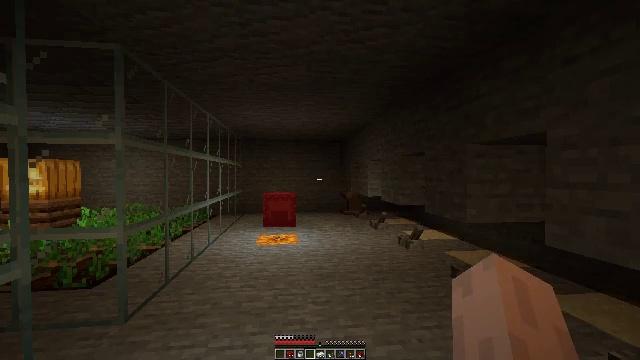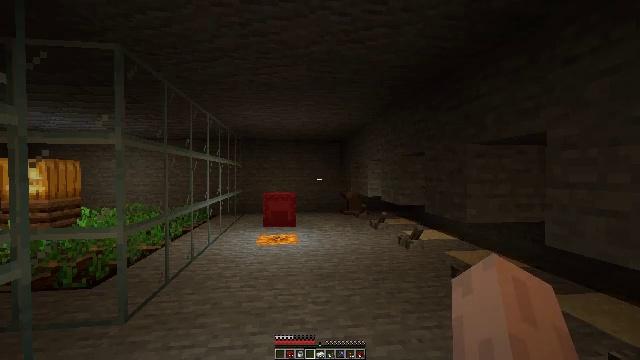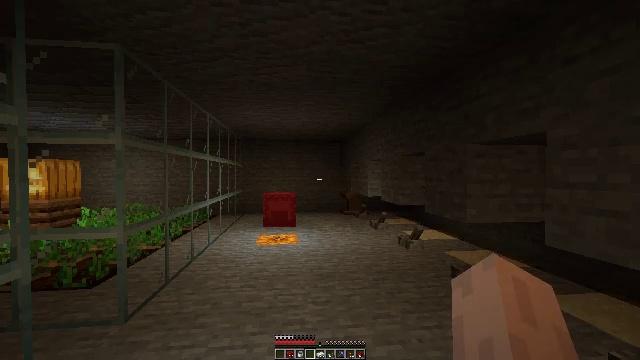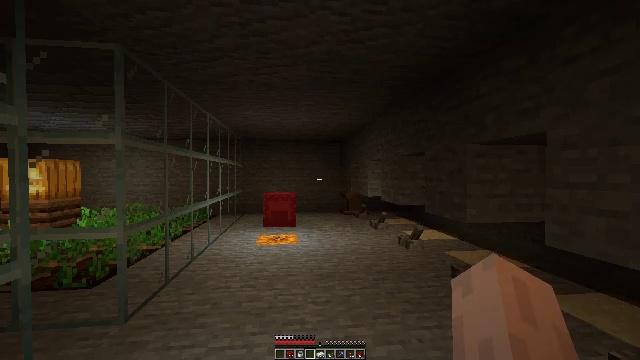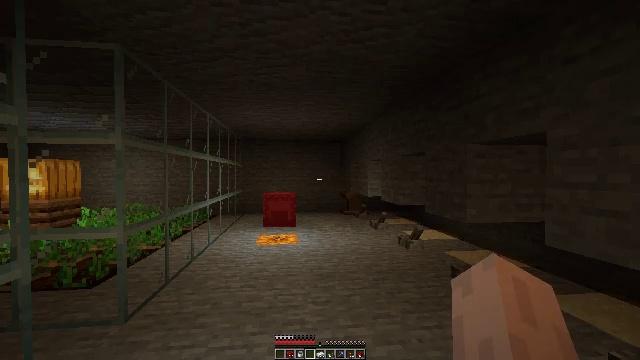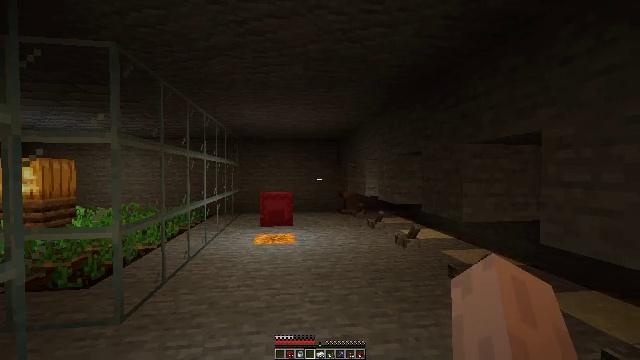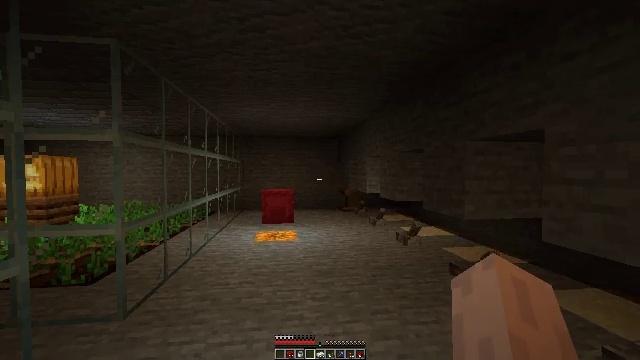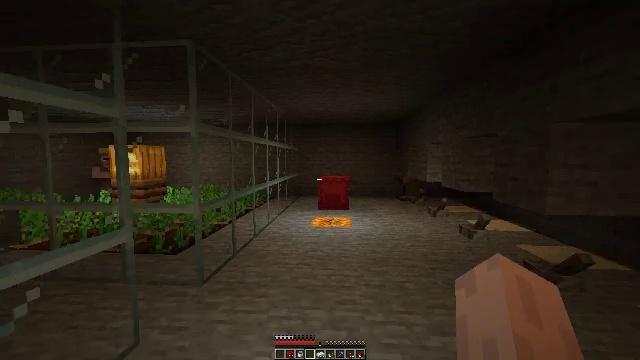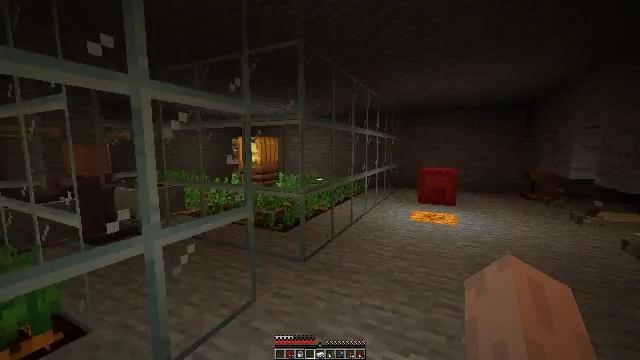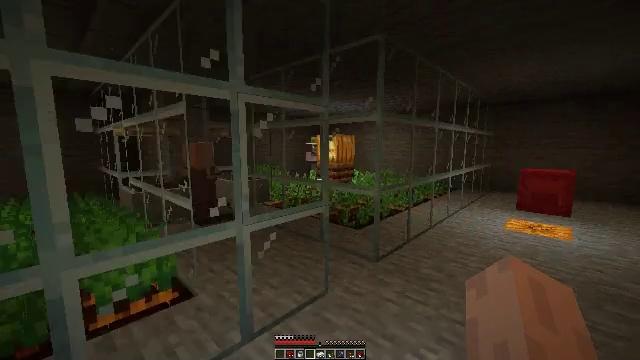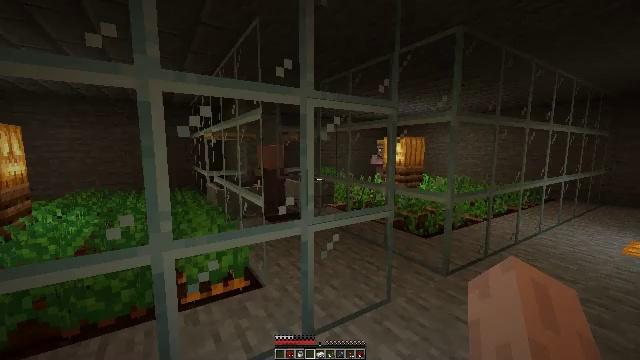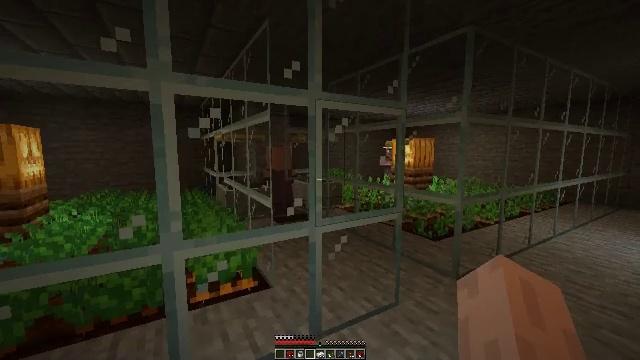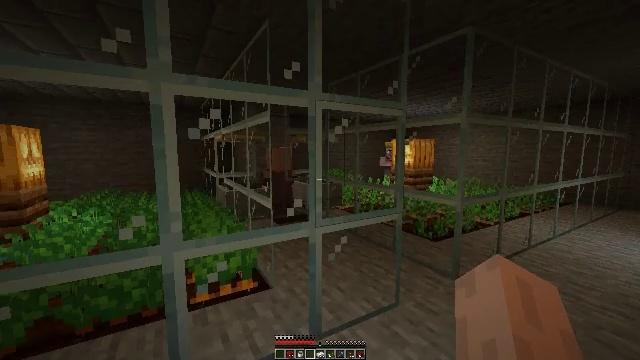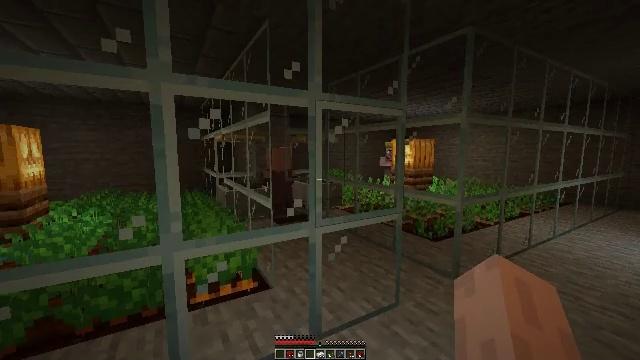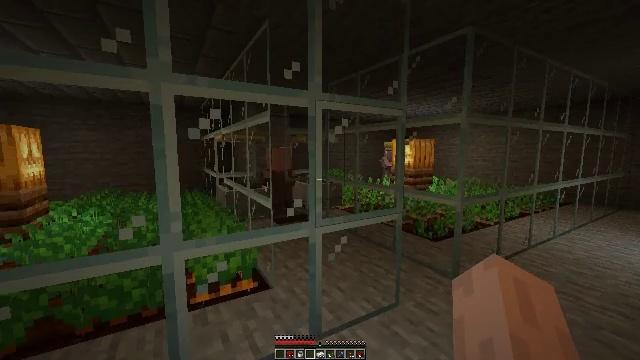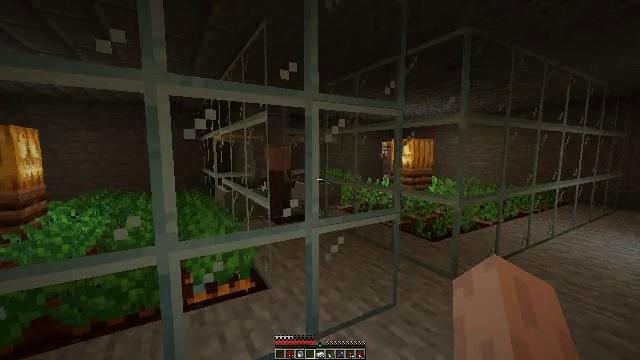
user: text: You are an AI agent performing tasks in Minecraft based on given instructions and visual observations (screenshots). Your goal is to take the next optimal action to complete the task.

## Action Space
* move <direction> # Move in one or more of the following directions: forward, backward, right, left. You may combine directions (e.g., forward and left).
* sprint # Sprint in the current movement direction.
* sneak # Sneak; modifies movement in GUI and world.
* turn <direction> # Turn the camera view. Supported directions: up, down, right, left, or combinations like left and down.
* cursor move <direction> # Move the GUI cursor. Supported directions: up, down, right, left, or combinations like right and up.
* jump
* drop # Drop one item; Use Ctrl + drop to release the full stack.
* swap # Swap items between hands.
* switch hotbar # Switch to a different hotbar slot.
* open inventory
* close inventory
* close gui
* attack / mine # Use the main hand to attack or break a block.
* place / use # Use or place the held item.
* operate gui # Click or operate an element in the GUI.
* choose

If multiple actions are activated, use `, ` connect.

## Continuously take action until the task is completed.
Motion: motion action
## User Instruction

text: Drop an iron ingot.
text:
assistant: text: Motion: no_op
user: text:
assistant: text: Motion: no_op
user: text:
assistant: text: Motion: no_op
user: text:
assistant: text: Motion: no_op
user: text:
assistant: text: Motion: no_op
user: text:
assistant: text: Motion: no_op
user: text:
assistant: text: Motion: turn left and down
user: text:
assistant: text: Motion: turn left and down
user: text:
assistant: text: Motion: turn left
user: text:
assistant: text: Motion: turn left
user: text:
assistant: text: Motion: turn left
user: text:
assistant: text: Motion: no_op
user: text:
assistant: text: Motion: no_op
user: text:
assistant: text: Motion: no_op
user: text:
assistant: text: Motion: move right
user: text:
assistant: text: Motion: move right
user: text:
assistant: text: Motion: move right
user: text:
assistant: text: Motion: move right
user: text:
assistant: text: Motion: move right, turn left
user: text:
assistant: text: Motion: move right, turn left
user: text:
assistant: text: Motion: move right, turn left
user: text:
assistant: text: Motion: move right, turn left
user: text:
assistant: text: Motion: move right
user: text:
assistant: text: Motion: move forward and move right
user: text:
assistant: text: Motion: move forward and move right
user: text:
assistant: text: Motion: move forward and move right
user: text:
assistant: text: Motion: move forward and move right
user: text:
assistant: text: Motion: move forward and move right
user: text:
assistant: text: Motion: move forward
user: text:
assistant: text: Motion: move forward